Interaction volume radius: 5 \u00c5
Interaction volume height: 40 \u00c5
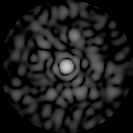
Disorder parameter: 0.854